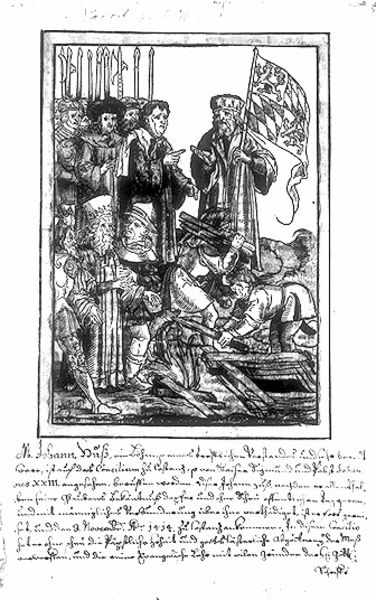
Titel: Bildnis des Johann Hus und Hieronymus von Prag vor dem Scheiterhaufen
Künstler: Heinrich (1518) Steiner
Institution: (Seriendruck)
Schlagwörter: gruppe, hand, kopf, mann, weiß, menschen, finger, geste, hintergrund, holz, hut, kleider, männer, schwarz, zeichnung, gesellschaft, herren, bart, arme, bibel, kragen, rahmen, bild, boden, adel, krone, bauern, bein, holzschnitt, schrift, papier, fahne, flagge, grafik, graphik, figuren, grube, krieg, bischof, kaiser, könig, lanze, papst, soldaten, zeigefinger, inschrift, deutsch, bretter, buch, bayern, religion, druck, schwarz-weiß, radierung, stich, illustration, text, waffen, ritter, anführer, fürst, heer, rüstung, buchdruck, buchseite, wappen, raute, helme, grab, mittelalter, krieger, herzog, klerus, priester, mönch, predigt, bettler, kreuzzug, lanzen, löwe, heilige, speer, speere, urkunde, kupferstich, christen, viereck, bau, sklaven, altdeutsch, johann, handschrift, abbildung, dokument, standarte, knecht, graphit, latein, kurfürst, verhandeln, pfalz, spieß, würdenträger, soladten, helebarde, spieße, stahlstich, große, subscriptio, huss, barte, maniuskript, stch, malanführer